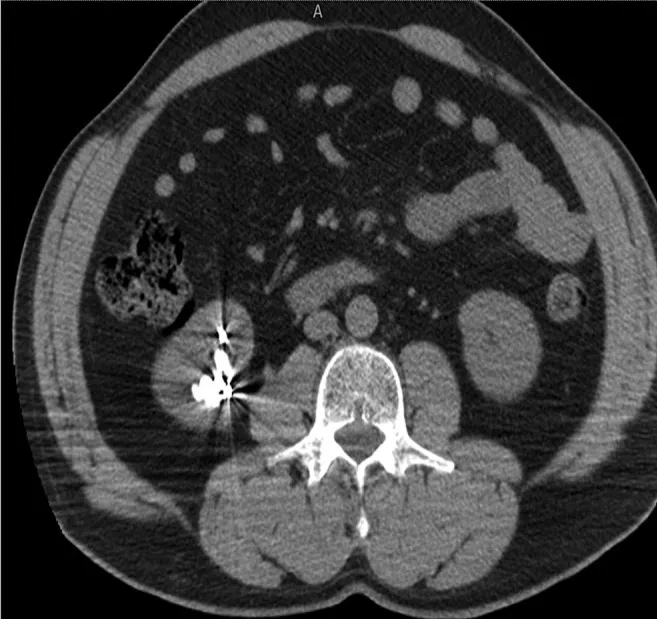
Preoperative CT scan.
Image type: radiology (ct)